Question: There are two things going on at once in my application. A timer fires off a request to update a data grid every few seconds in a background thread. Here is the code that is run by that thread:
'''
// Query
var qryPickupRequests = from pr in objDataContext.pickupRequests
.Include("toLocation")
.Include("fromLocation")
.Include("person")
orderby pr.creationDate ascending
select pr;
// Refresh from server?
if (boolRefreshFromServer)
(qryPickupRequests as ObjectQuery).MergeOption = MergeOption.PreserveChanges;
// Limit?
if (intLimit > 0)
return qryPickupRequests.Take(intLimit).ToList<pickupRequest>();
else
return qryPickupRequests.ToList<pickupRequest>();
'''
Now, in the UI thread, there is another form open that is updating a grid of locations:
'''
/// <summary>
/// Refreshes the specified location data grid
/// </summary>
/// <param name="sender">Instance of GridLookupEdit to update</param>
private static void RefreshLocations(object sender) {
GridLookUpEdit objEditor = sender as GridLookUpEdit;
objEditor.Properties.DataSource = BRData.Models.LocationModel.GetLocationList(true);
objEditor.Properties.DisplayMember = "locationName";
objEditor.Properties.ValueMember = "locationID";
}
'''
The issue I'm having is when both of these code blocks are executed at the exact same time. I get the following error:

The inner exception is as follows:
> There is already an open DataReader
associated with this Connection which
must be closed first.
Any ideas why concurrent database operations are not handled correctly by the Entity Framework----or by me?
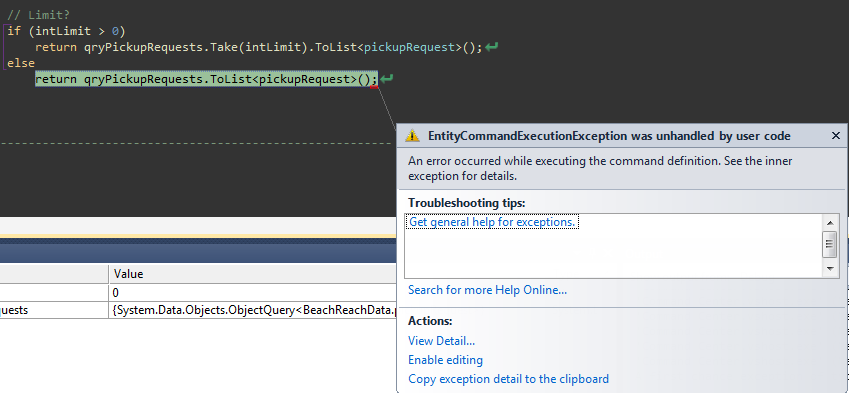
Answer: Entity framework object contexts are not thread-safe. Make sure you use a different context from each thread you use - it's not clear from your example code that you do, but this would be my first guess on where the problem is.